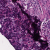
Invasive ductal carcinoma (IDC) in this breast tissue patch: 0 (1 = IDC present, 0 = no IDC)